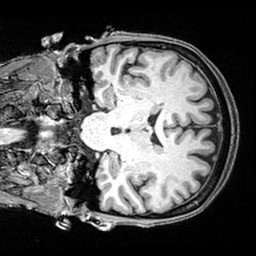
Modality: T1w
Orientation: coronal
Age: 65
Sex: female
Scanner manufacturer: siemens
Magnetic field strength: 3 T
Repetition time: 2.4 s
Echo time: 0.0022 s